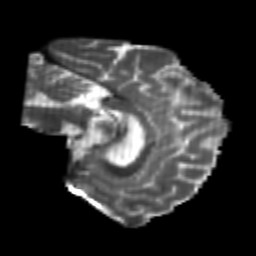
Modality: T2w
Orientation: sagittal
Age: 24
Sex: male
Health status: healthy
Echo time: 0.074 s